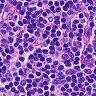
Metastatic tissue present: no